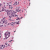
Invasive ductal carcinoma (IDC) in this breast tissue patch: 1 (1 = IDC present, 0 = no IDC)